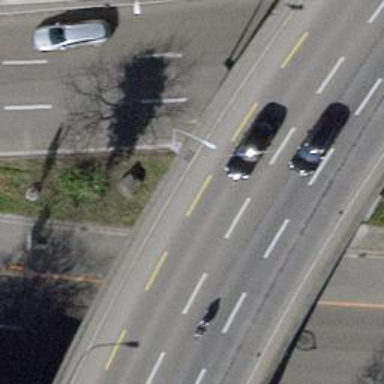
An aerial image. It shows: Bridge with asphalt surface over primary highway. There is designated cycle lane on the bridge.